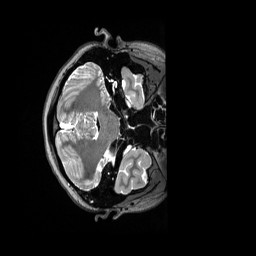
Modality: T2w
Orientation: axial
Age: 20
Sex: female
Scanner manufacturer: siemens
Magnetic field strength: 3 T
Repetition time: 3.2 s
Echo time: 0.562 s